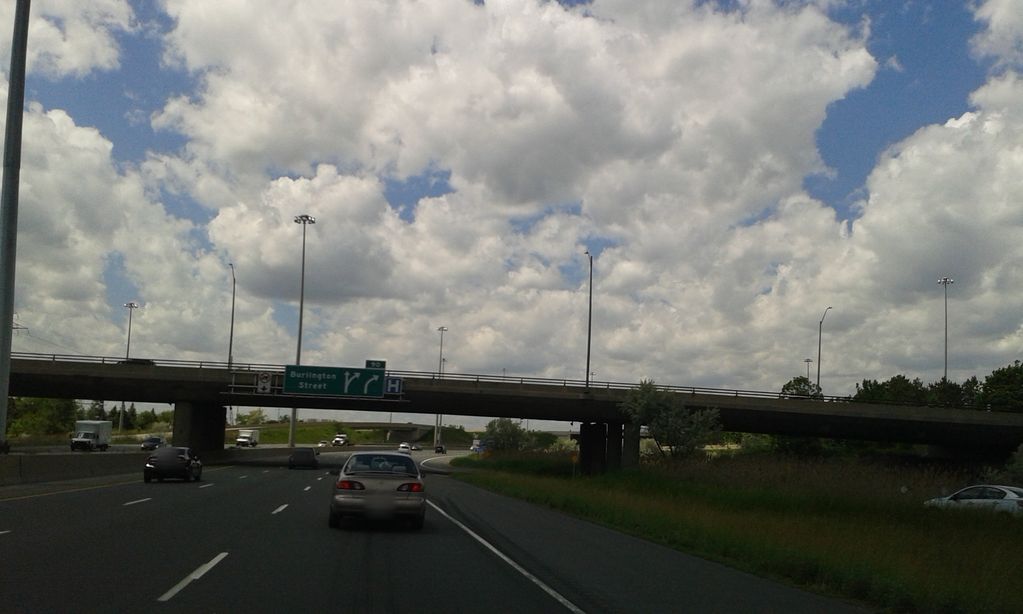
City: hamilton